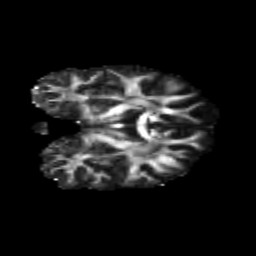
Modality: FA
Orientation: coronal
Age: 28
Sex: female
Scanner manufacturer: siemens
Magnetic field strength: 3 T
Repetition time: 1.8 s
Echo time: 0.07 s